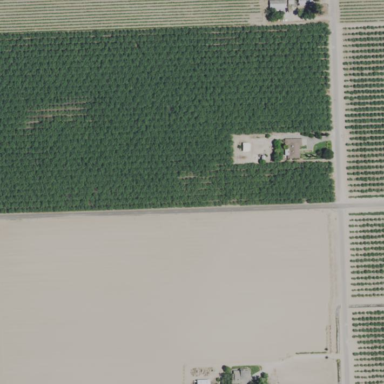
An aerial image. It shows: Orchard filled with almond trees.